Question: I'm creating my own theme for drupal, and would like it so when there is no sidebar, the content width is 100%, and when there is a sidebar, the content shrinks horizontally to allow room for the sidebar. Here's an example of the structure:
'''
<div id='container'>
<div id='content'></div>
<div id='sidebar'></div>
</div>
'''

All I have managed to achieve so far is the image furthest right, where the content wraps around it.
I'd much prefer to do this using css only.
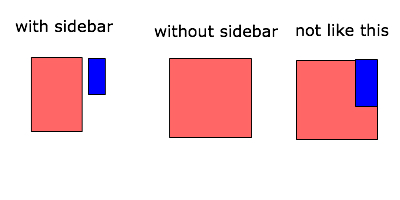
Answer: Insert the sidebar first in the markup and position it absolutely. Then use the adjacent sibling selector ('+') to give the content a right margin when it follows a sidebar:
'''
#sidebar {
position: absolute;
right: 0;
width: 150px;
}
#sidebar + #content {
margin-right: 150px;
}
'''
<URL>